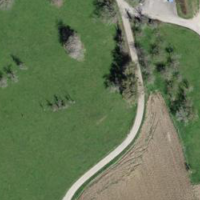
EUNIS habitat code: 24
Species observed at this site:
Lamium galeobdolon